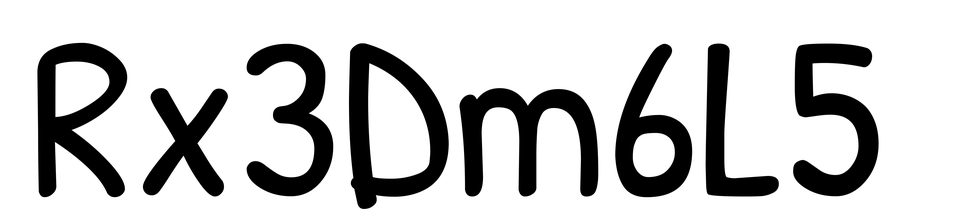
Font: PatrickHand-Regular